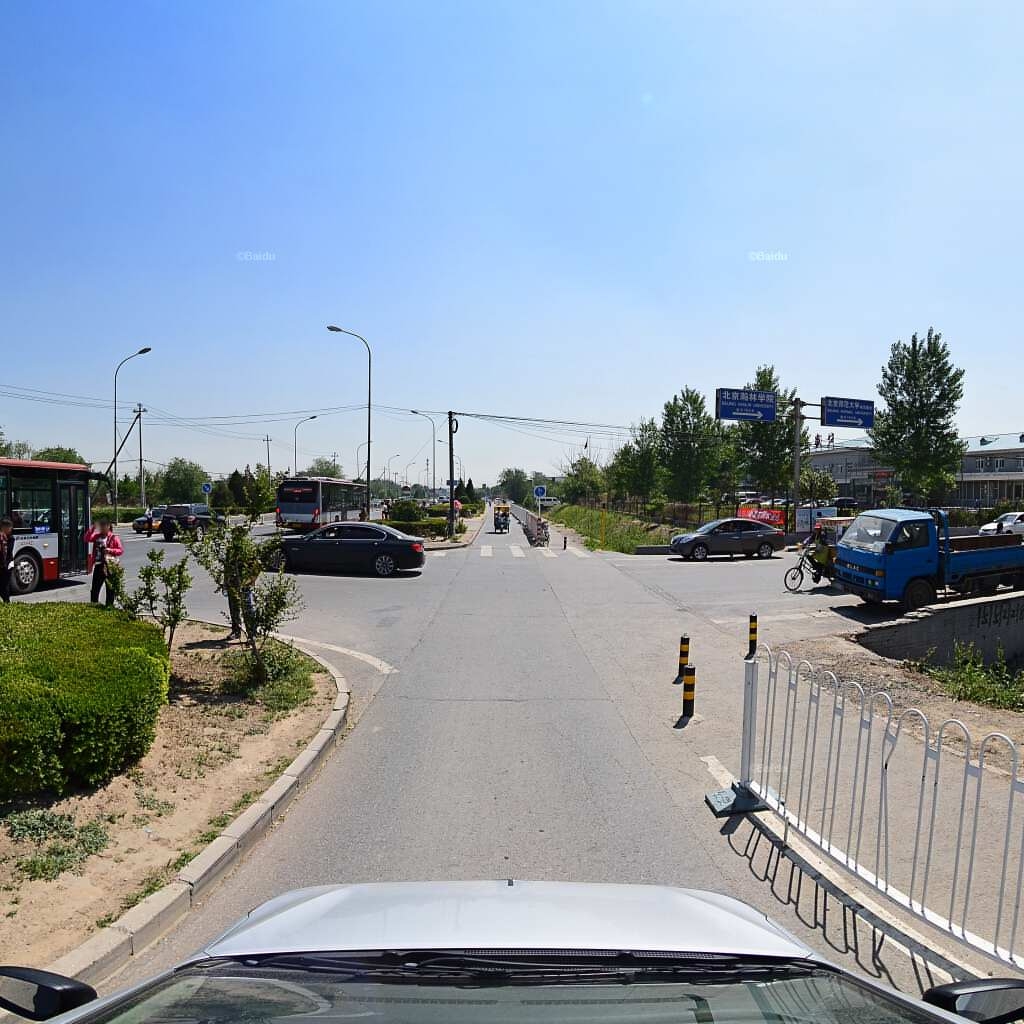
Region: Haidian
Road damage annotations: transverse crack, longitudinal crack, longitudinal crack, longitudinal crack, longitudinal crack